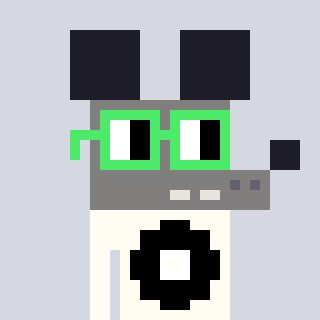
a pixel art character with square light green glasses, a mouse-shaped head and a grayscale-colored body on a cool background